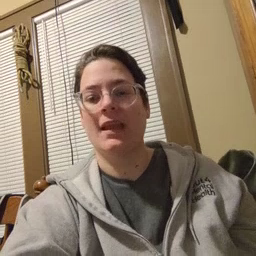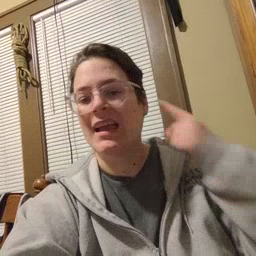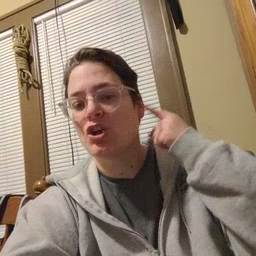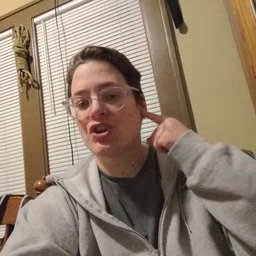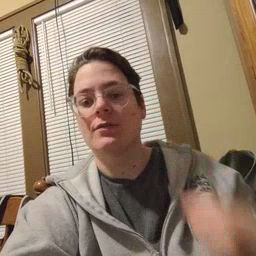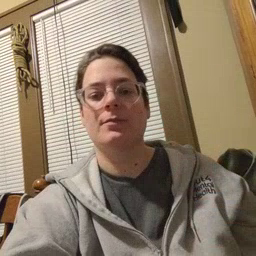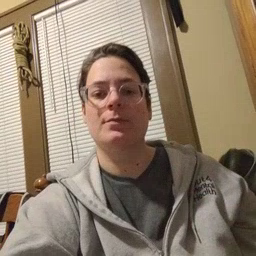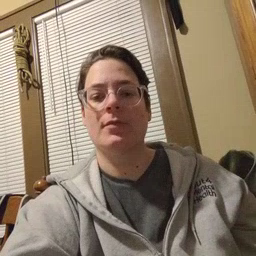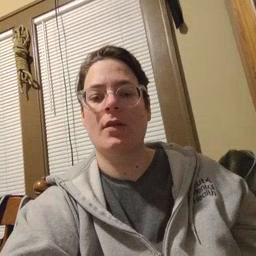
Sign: hear